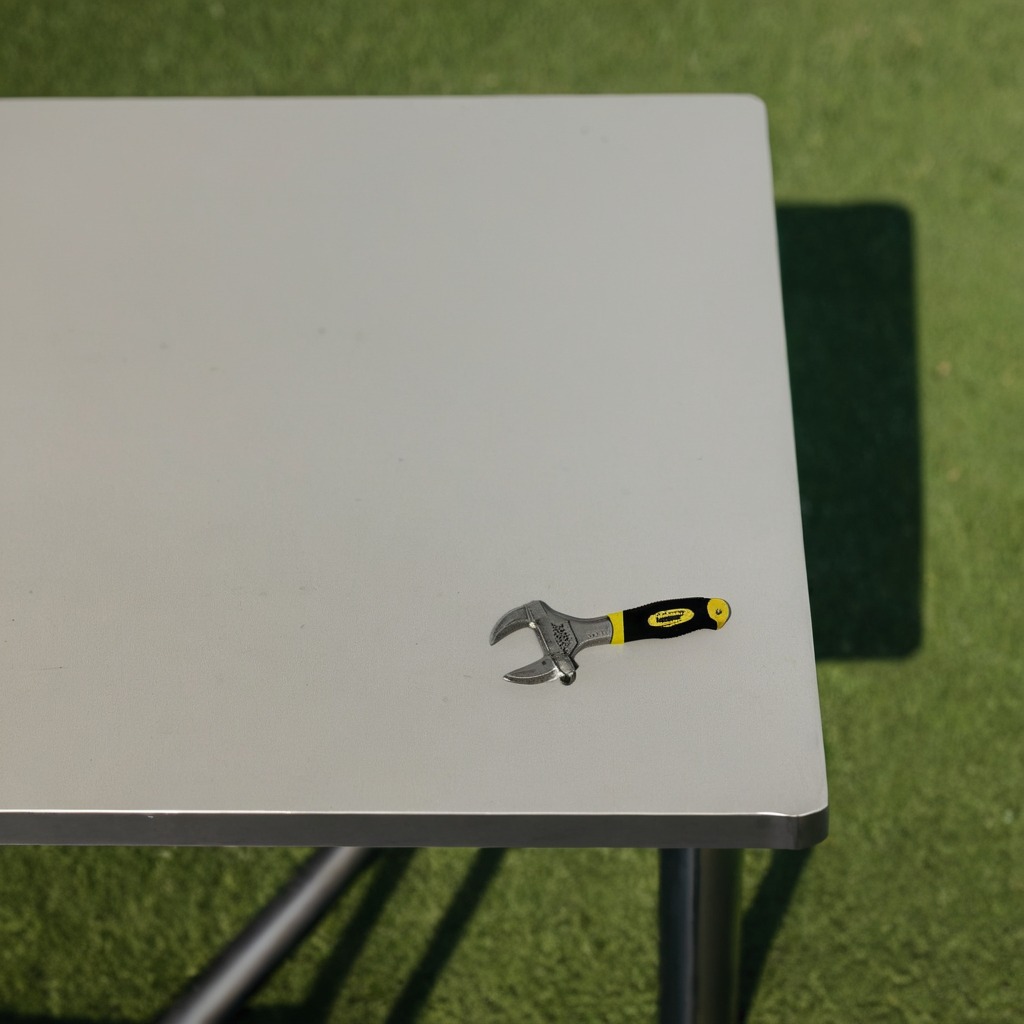
A wrench is lying on the textured surface of the table.